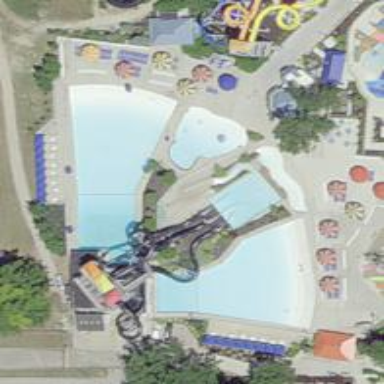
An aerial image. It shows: Water slide attraction.